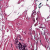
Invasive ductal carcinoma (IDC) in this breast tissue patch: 0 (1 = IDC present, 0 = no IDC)